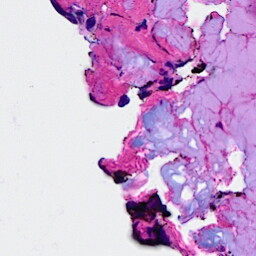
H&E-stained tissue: Breast